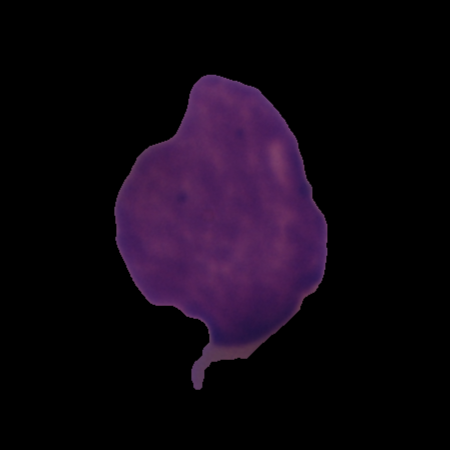
Label: cancer